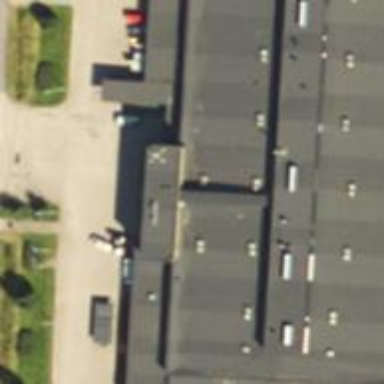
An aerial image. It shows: Industrial building.